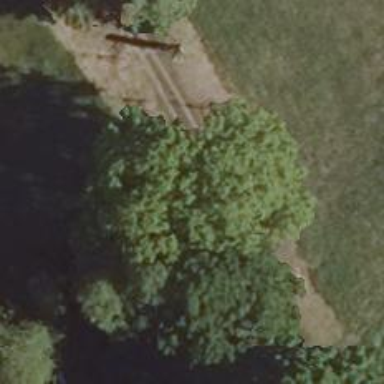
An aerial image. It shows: Row of broadleaved trees.